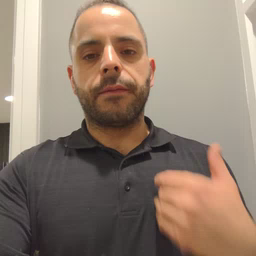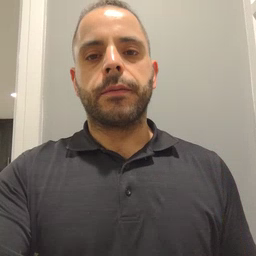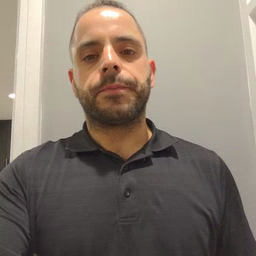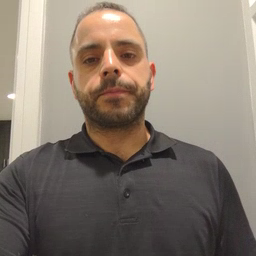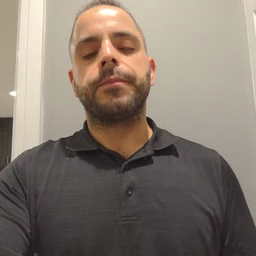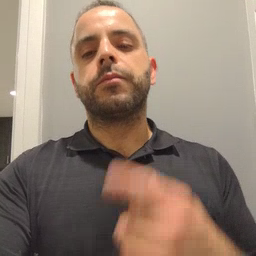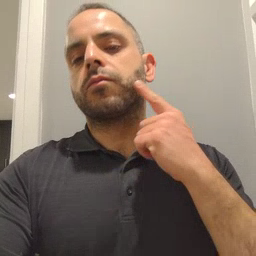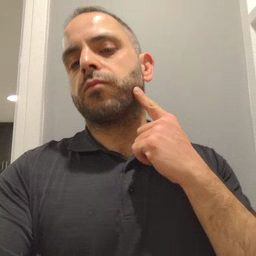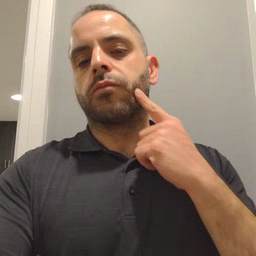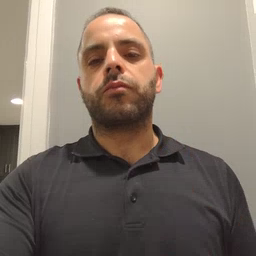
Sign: cheek